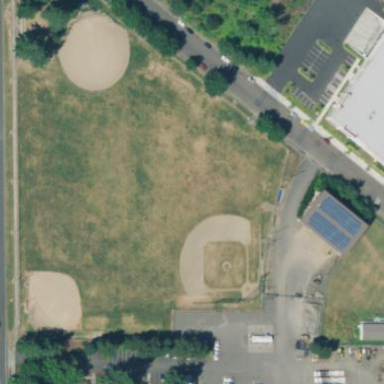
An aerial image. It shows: Baseball pitch for leisure and sports activities.